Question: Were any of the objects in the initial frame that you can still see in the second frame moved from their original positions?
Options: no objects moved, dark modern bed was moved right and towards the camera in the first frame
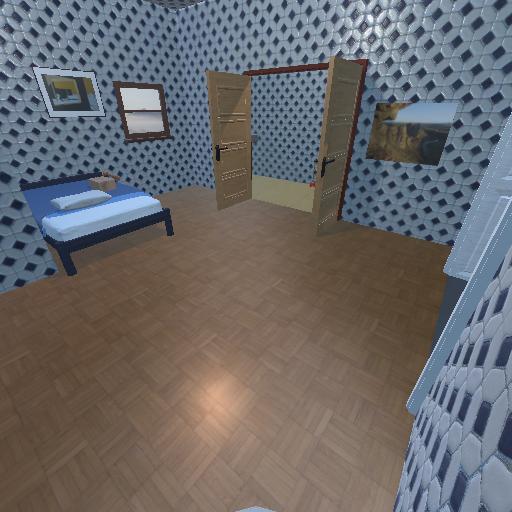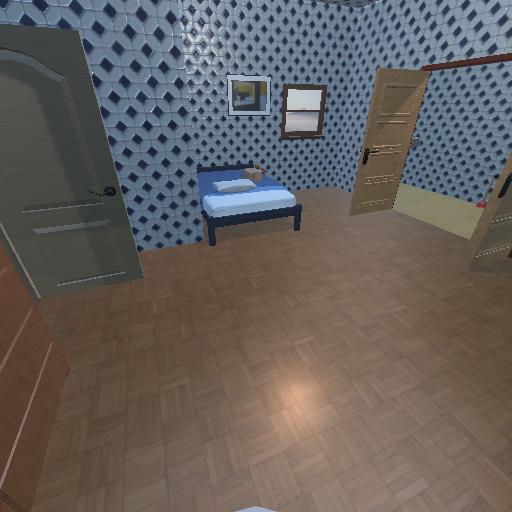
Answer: no objects moved